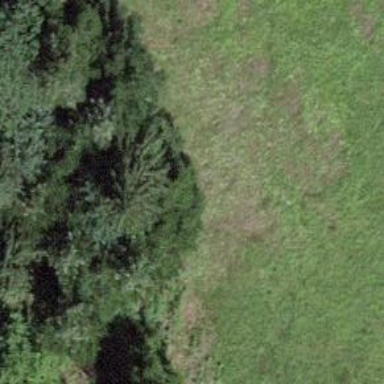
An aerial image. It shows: Brown bench in the vicinity.